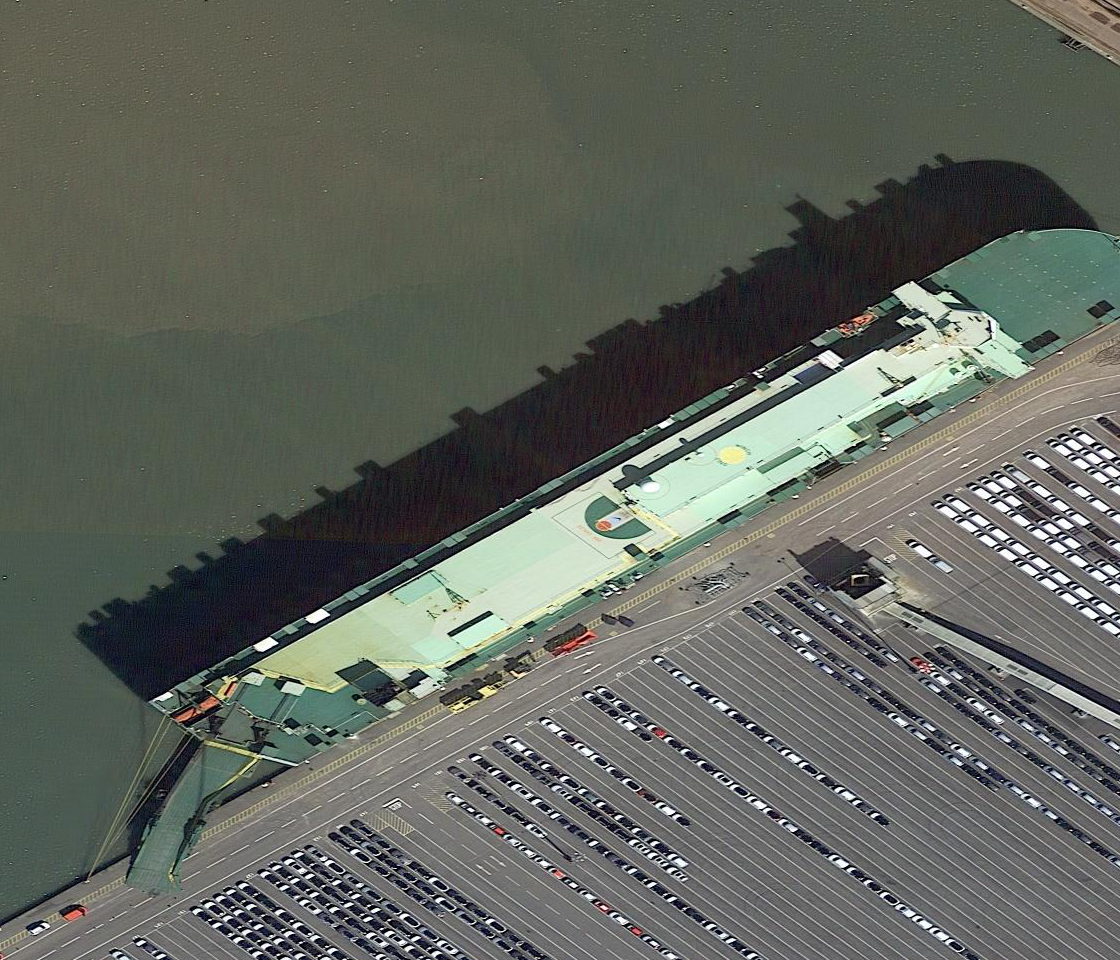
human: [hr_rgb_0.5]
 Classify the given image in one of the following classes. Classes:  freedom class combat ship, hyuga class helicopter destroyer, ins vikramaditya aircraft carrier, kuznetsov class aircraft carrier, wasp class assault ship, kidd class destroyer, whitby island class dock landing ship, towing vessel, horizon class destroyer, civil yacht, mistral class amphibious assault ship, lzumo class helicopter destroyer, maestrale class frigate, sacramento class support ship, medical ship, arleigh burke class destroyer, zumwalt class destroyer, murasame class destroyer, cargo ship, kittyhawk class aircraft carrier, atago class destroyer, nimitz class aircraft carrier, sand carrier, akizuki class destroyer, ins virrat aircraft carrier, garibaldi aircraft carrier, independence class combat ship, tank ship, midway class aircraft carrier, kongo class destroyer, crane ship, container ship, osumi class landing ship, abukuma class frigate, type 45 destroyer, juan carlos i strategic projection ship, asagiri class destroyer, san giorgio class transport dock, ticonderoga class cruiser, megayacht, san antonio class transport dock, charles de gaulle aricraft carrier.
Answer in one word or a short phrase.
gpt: Cargo ship